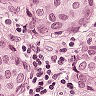
Metastatic tissue present: yes